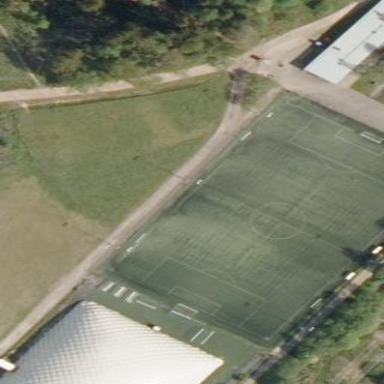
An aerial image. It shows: Soccer pitch with artificial turf designed for leisure and sports activities.